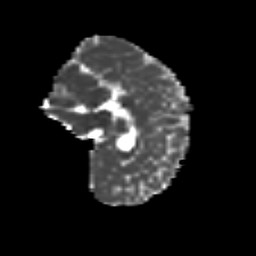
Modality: MD
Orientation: sagittal
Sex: female
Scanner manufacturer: siemens
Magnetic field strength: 3 T
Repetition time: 5 s
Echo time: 0.071 s